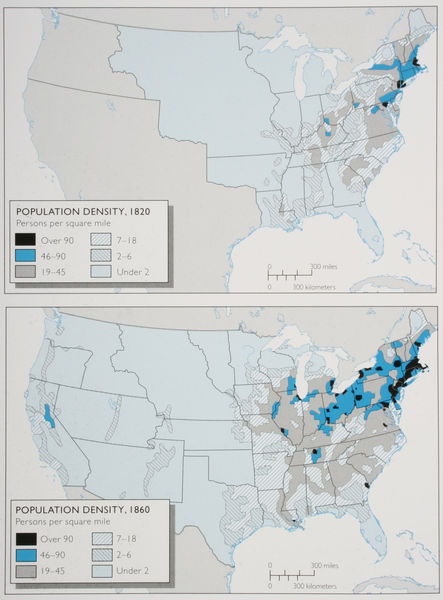
Titel: Populationsdichte in den Vereinigten Staaten zwischen 1820 und 1860
Schlagwörter: blau, schrift, amerika, zahlen, buch, schraffur, schraffuren, beschriftung, worte, buchdruck, buchseite, karte, atlant, plan, landkarte, usa, entwicklung, raster, legende, maßstab, vergleich, maßeinheit, grenzen, population, bevölkerung, staaten, atlas, jahreszahlen, südamerika, erhebung, einwohnerzahl, nordamerika, vereinigte staaten, vereinigte staaten von amerika, statistik, bevölkerungsdichte, bundesstaaten, grenzlinien, größenordnung, ostküste, staate, wusa